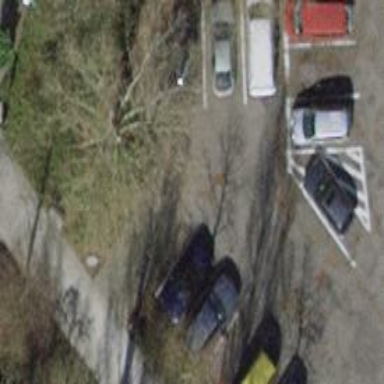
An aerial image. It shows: Bollard barrier.